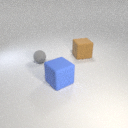
large brown rubber cube behind small gray rubber sphere